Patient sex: F
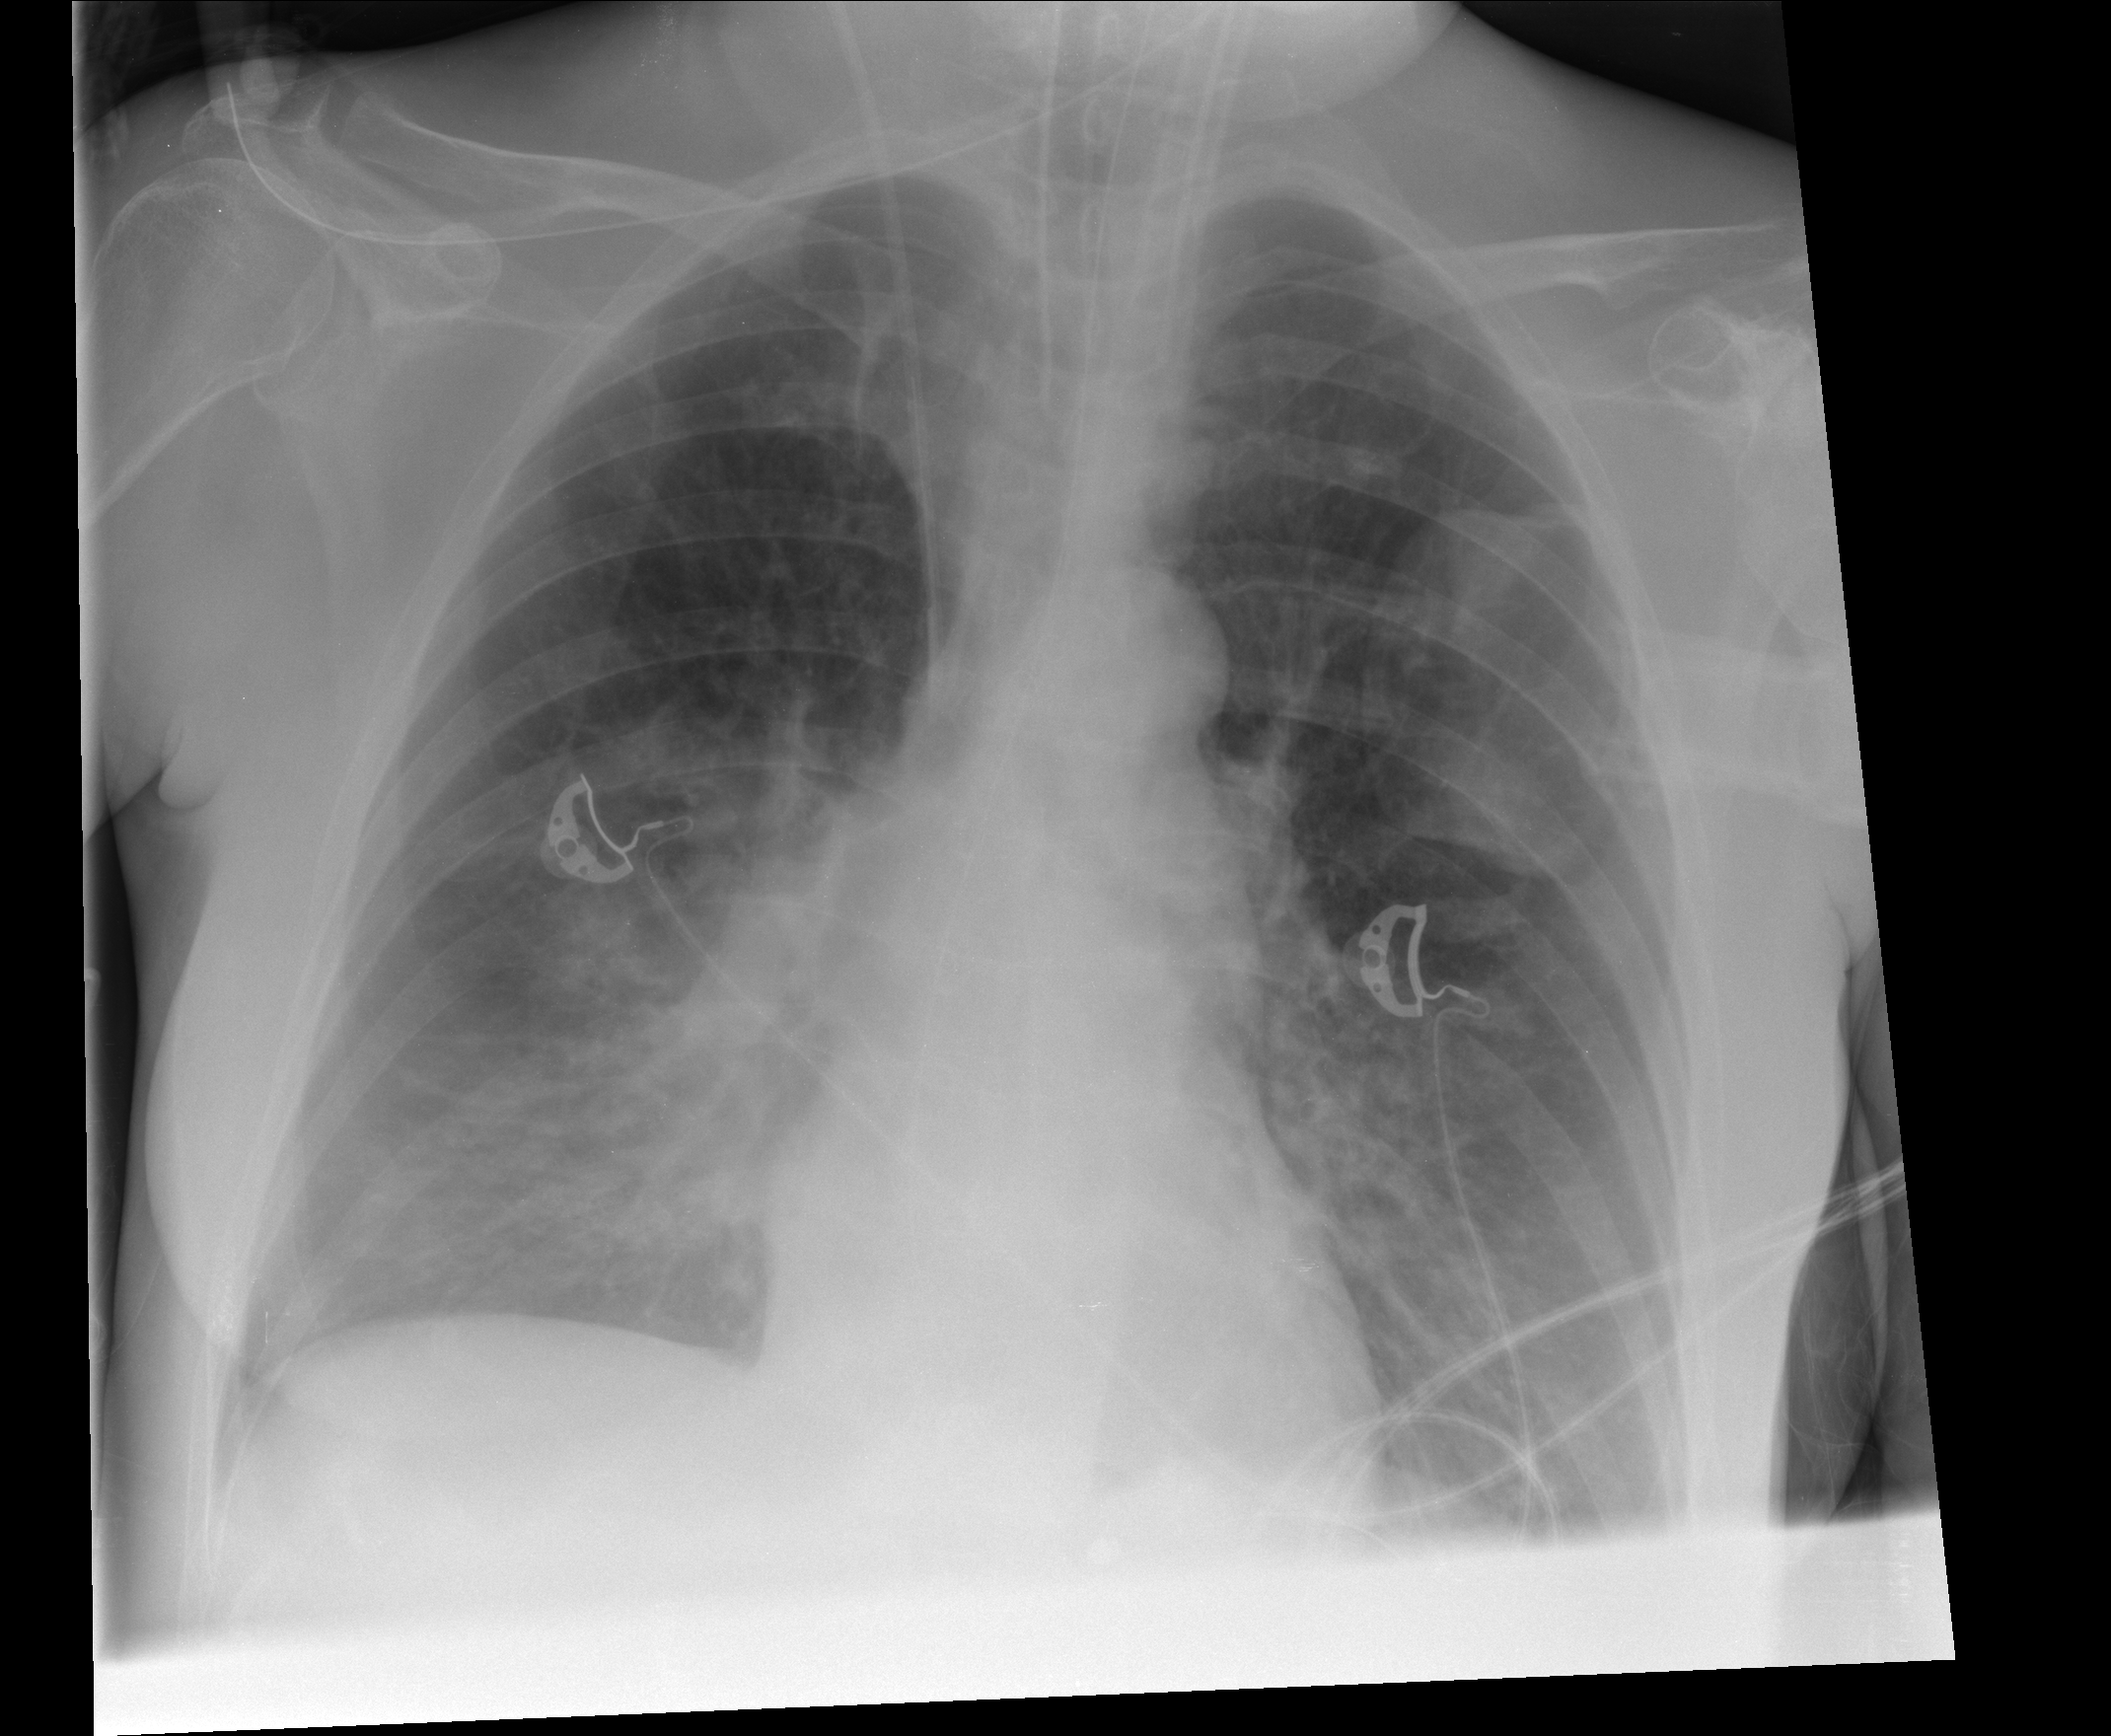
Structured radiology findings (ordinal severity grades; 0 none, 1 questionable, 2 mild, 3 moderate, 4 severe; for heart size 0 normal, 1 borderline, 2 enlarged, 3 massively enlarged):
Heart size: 0
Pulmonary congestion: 1
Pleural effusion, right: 0
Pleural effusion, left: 0
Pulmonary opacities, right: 3
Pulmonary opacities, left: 2
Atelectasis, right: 2
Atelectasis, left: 2